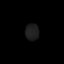
Tissue: lung
Cell type: Epithelial cells
Senescence score: 0.1465
Nuclear area (px): 214
Mean DAPI intensity: 29.897